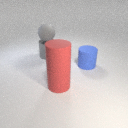
large gray metal cylinder to the left of large red rubber cylinder